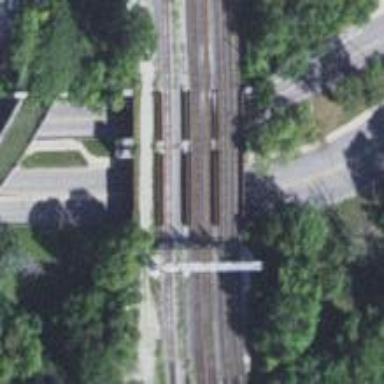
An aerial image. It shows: Abandoned railway bridge over siding service track.